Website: ulta-beauty
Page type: customer-info-address
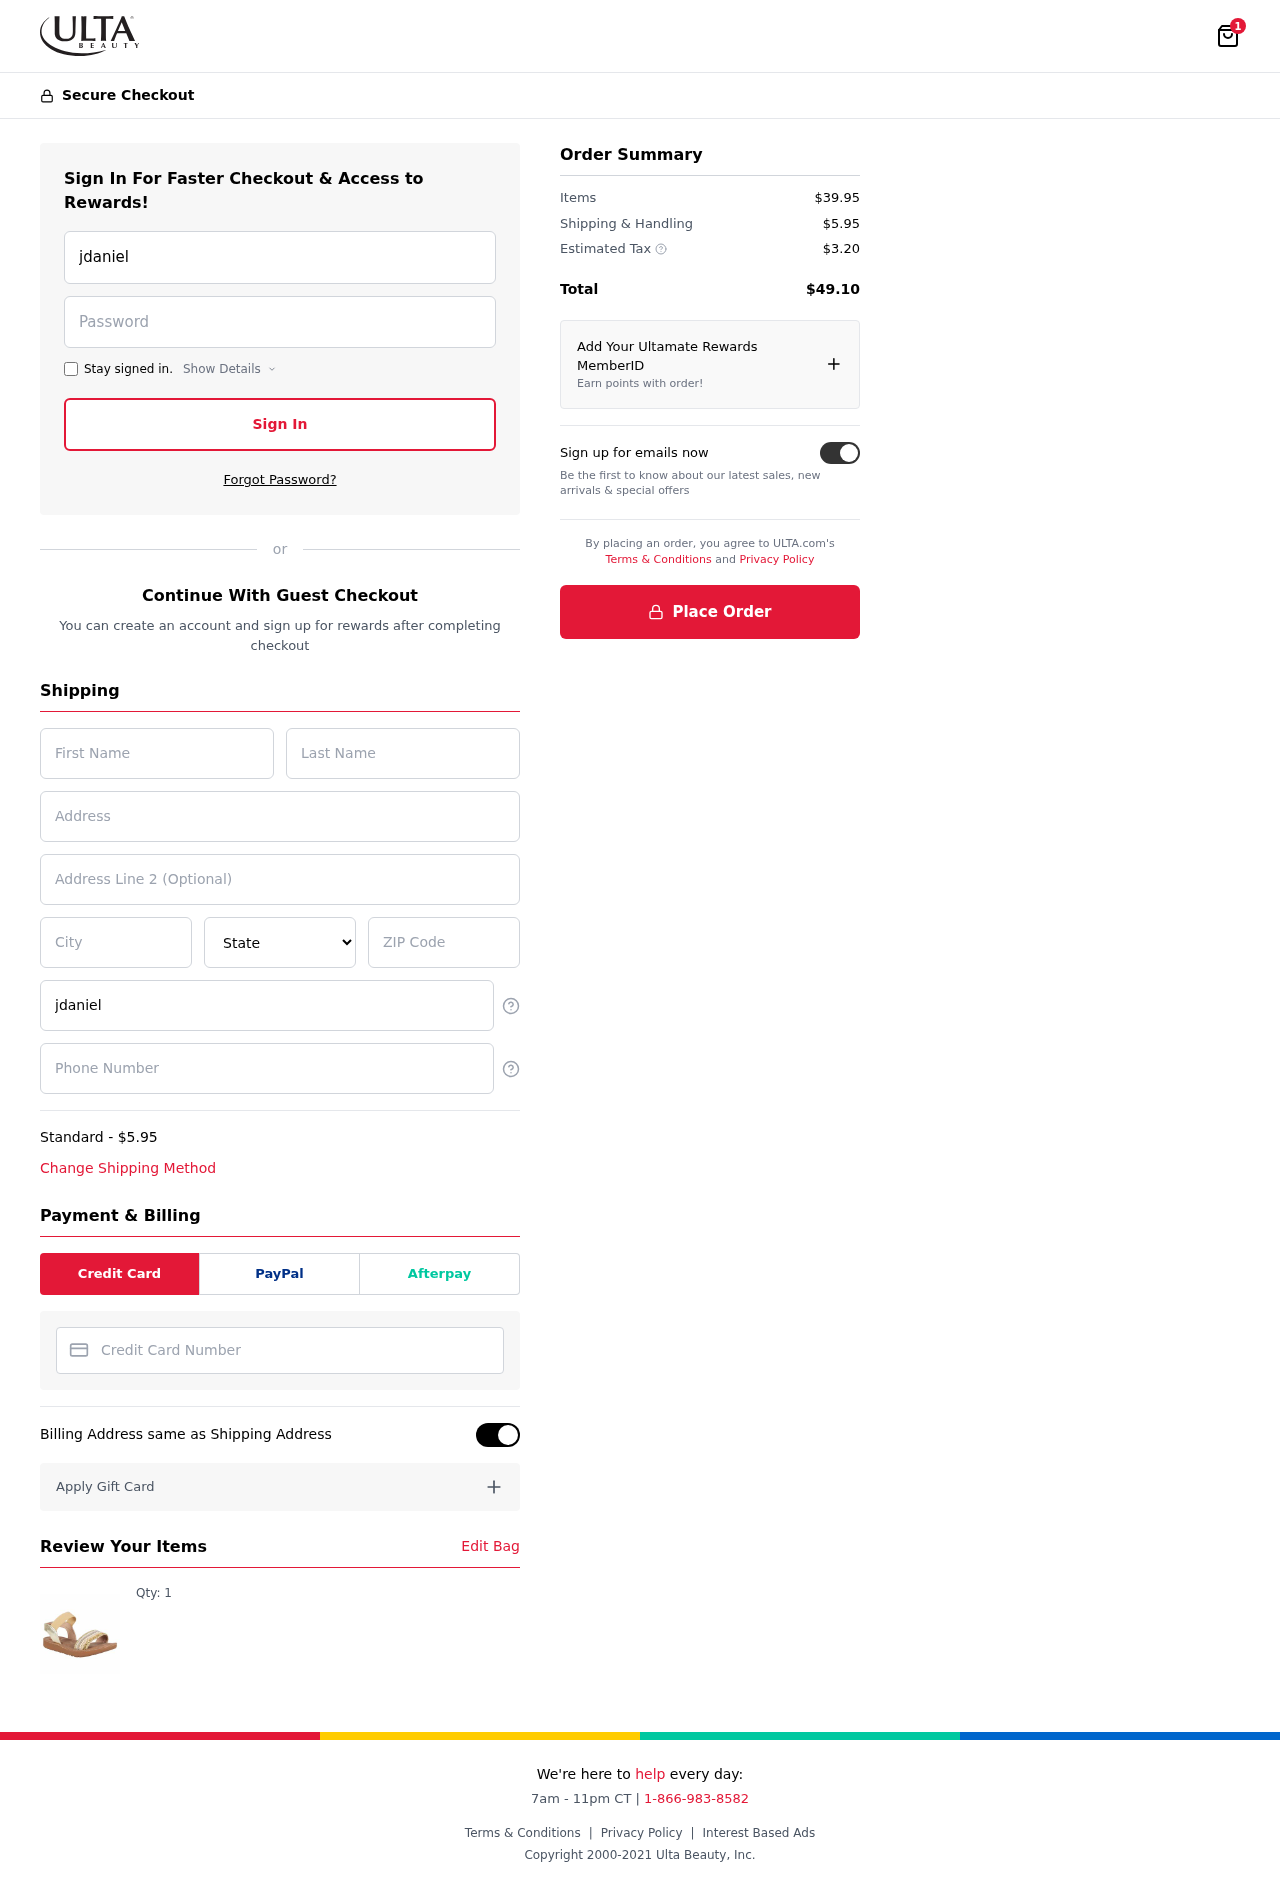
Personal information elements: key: PII_CARD_NUMBER
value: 4657 2738 0165 8452
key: PII_CITY
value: Jonesville
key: PII_EMAIL
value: jdaniels@gmail.com
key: PII_FIRSTNAME
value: Joshua
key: PII_LASTNAME
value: Daniels
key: PII_PHONE
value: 8219491228
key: PII_POSTCODE
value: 20340
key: PII_STATE
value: South Dakota
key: PII_STREET
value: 46709 Ibarra Parkways Suite 061
Product elements: key: PRODUCT1_QUANTITY
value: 1
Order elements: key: ORDER_NUM_ITEMS
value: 1
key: ORDER_SHIPPING_COST
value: $5.95
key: ORDER_ITEMS_TOTAL
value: $39.95
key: ORDER_SHIPPING_COST2
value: $5.95
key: ORDER_TAX
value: $3.20
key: ORDER_TOTAL
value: $49.10